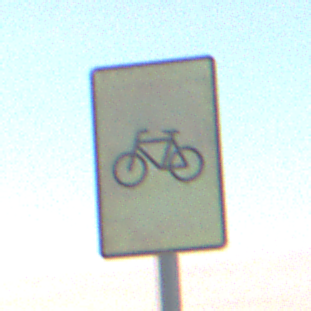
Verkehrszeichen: RadverkehrOhnePfeilsymbol
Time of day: SunriseSunset
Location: Outdoor (Nature)
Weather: Clear
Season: NotSpecified
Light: Natural